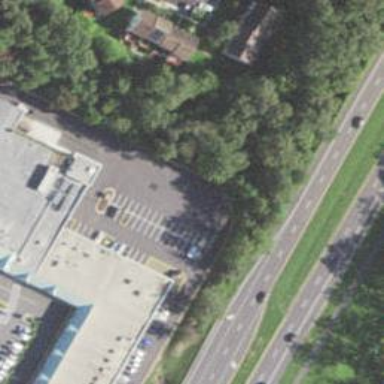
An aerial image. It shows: Parking space.